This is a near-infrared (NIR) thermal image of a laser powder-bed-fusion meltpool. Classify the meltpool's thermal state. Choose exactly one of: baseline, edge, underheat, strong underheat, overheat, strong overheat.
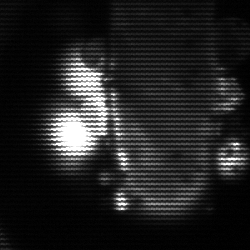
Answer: strong underheat